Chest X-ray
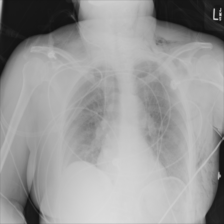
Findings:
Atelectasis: negative
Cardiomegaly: negative
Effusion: negative
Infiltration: negative
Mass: negative
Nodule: negative
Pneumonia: negative
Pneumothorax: negative
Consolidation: negative
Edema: negative
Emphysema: positive
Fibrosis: negative
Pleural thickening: negative
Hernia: negative